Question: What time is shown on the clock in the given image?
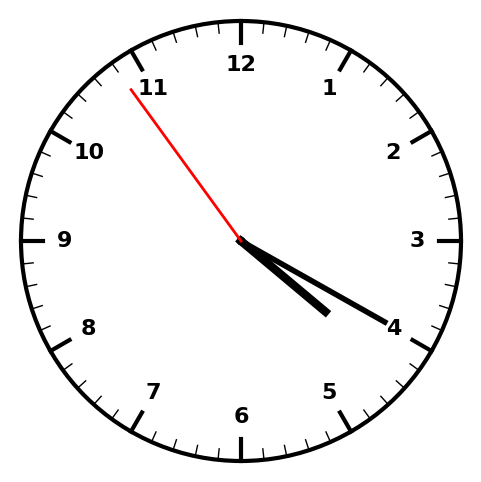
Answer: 04:19:54